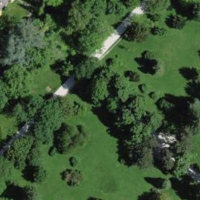
EUNIS habitat code: 53
Species observed at this site:
Prunus mahaleb
Galanthus elwesii
Harmonia quadripunctata
Corvus frugilegus
Truncatellina callicratis
Columba palumbus